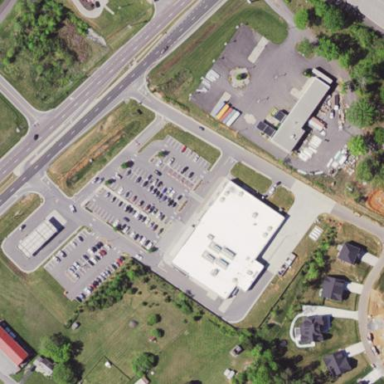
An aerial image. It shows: Retail building housing supermarket.